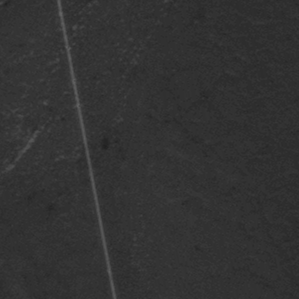
Label: frost